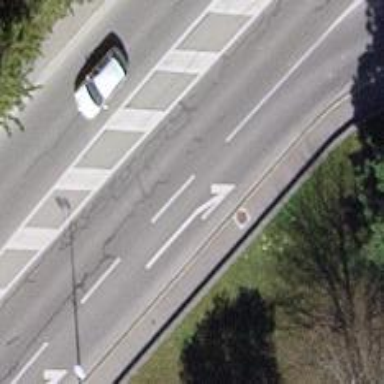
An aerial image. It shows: Asphalt sidewalk.